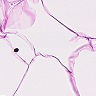
Metastatic tissue present: no